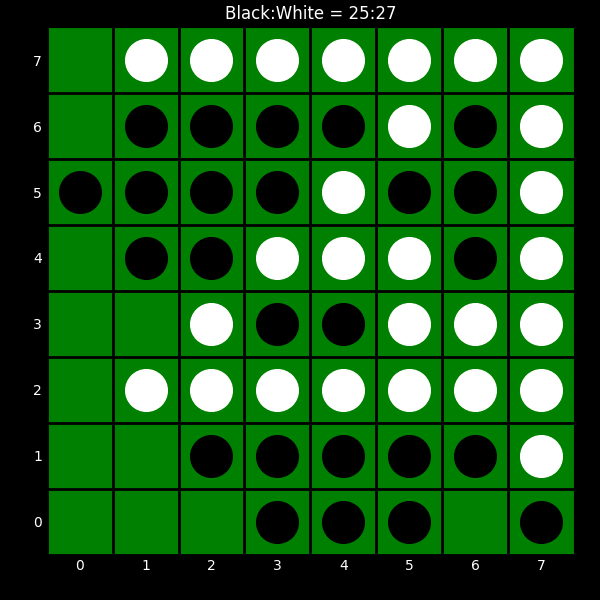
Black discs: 25
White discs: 27